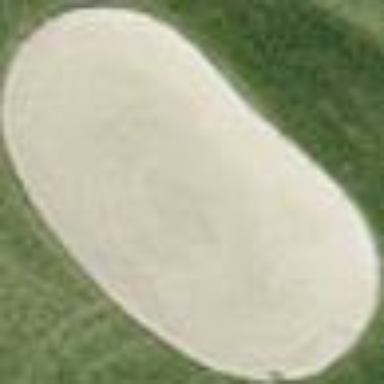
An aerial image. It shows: Sand bunker on golf course.